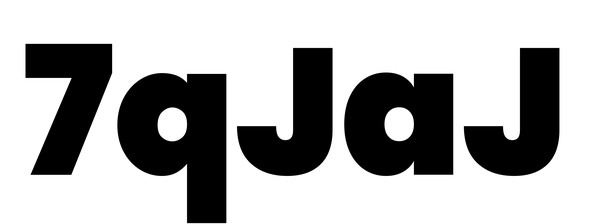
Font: Poppins-Black